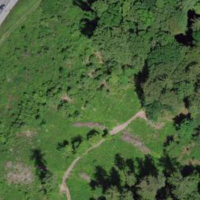
EUNIS habitat code: 44
Species observed at this site:
Fagus sylvatica